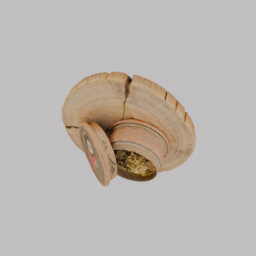
Label: decoration